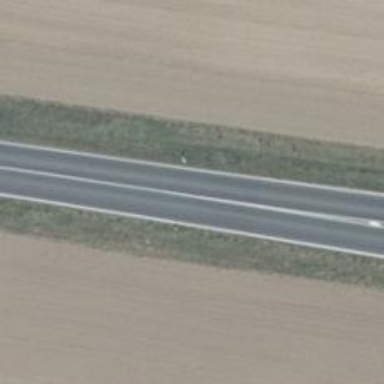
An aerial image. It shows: Primary road with asphalt surface.